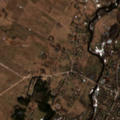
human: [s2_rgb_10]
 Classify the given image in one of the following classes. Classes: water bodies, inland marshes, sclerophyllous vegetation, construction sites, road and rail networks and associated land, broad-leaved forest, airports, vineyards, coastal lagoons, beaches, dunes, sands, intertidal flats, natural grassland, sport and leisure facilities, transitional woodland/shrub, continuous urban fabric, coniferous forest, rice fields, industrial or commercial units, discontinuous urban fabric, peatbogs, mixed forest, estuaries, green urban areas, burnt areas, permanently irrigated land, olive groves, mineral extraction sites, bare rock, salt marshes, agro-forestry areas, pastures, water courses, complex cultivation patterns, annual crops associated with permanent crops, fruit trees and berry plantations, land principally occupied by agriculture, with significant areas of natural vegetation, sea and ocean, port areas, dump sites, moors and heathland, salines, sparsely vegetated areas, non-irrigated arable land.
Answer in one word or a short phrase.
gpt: discontinuous urban fabric, industrial or commercial units, pastures, complex cultivation patterns, land principally occupied by agriculture, with significant areas of natural vegetation